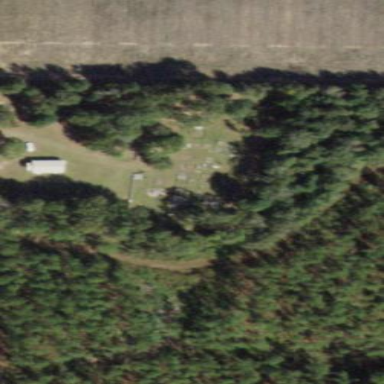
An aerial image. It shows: Cemetery.